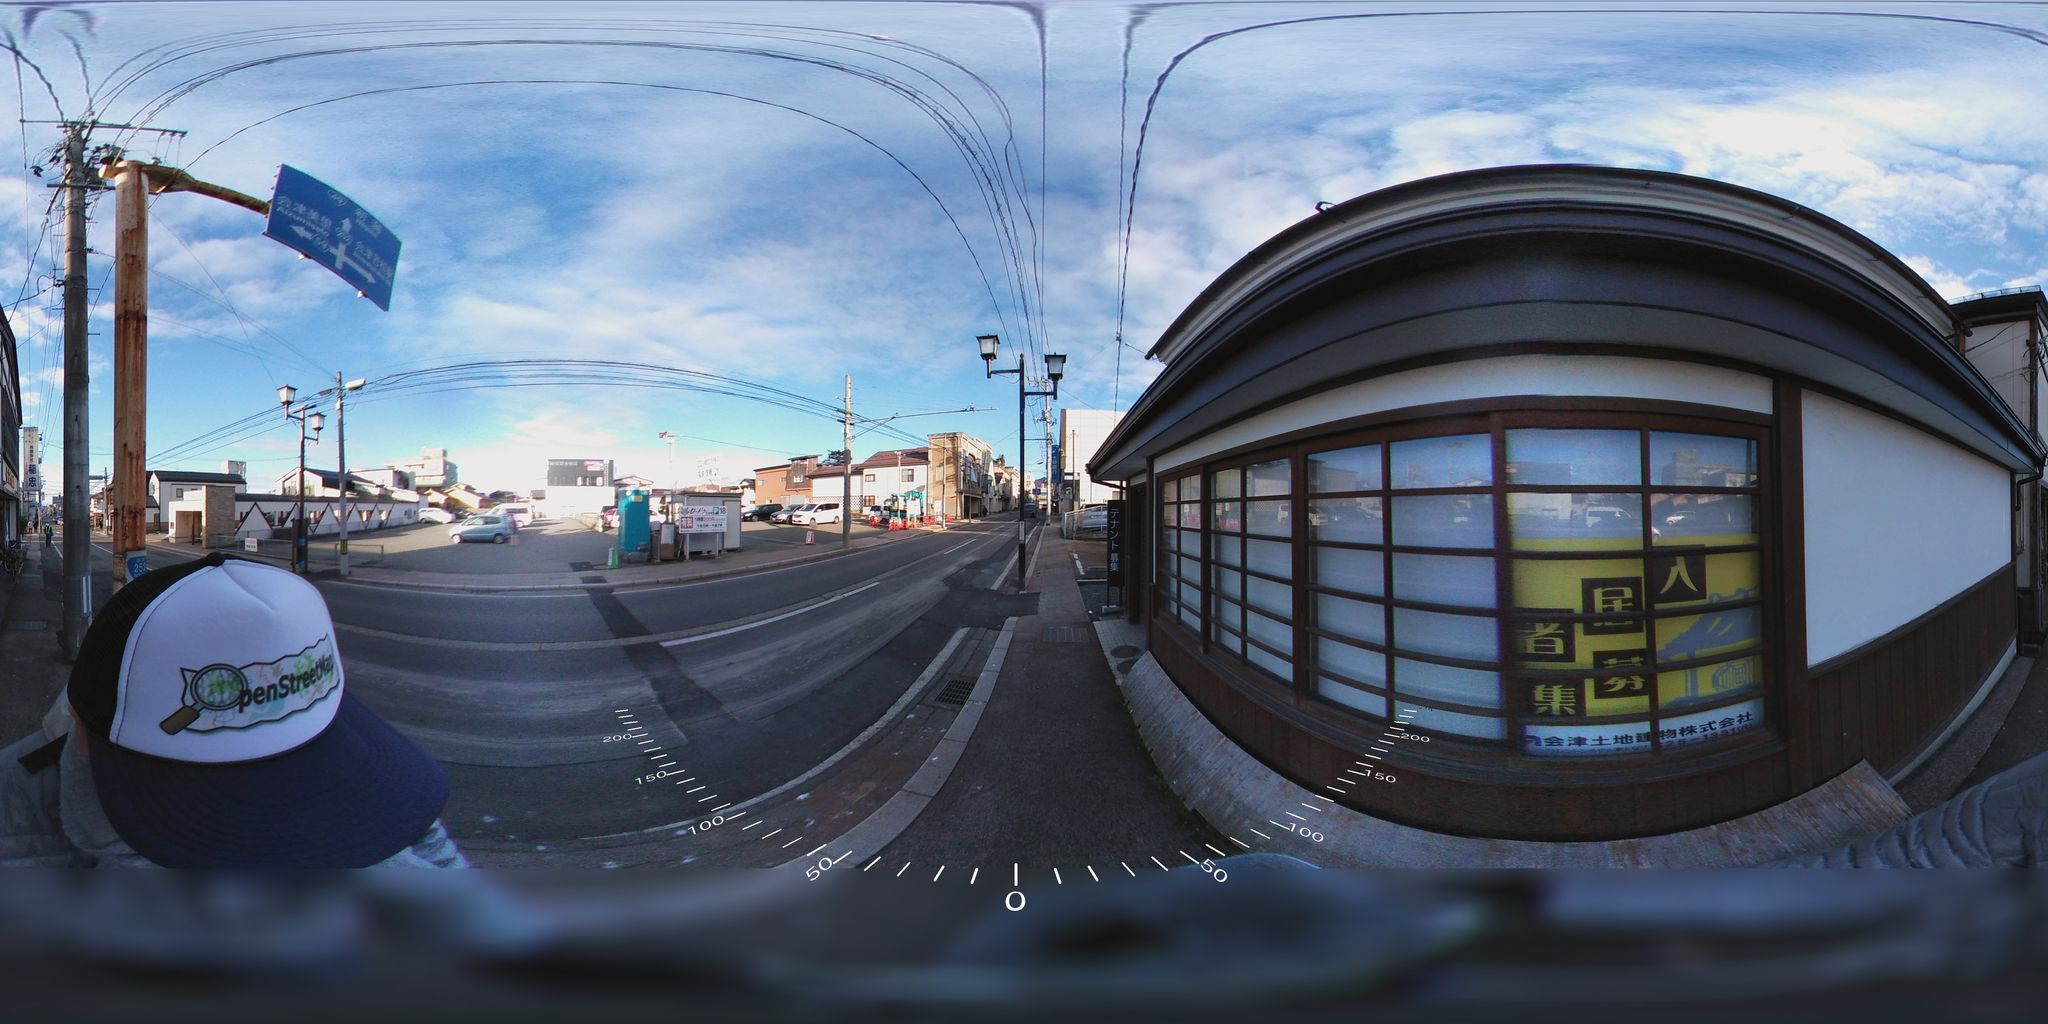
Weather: snowy
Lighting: day
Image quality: good
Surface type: cycling surface
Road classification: footway
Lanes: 2.0
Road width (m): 3
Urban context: urban centre
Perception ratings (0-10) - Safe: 1.59, Lively: 6.48, Beautiful: 1.23, Boring: 1.71, Depressing: 6.13, Wealthy: 6.51